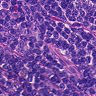
Metastatic tissue present: no